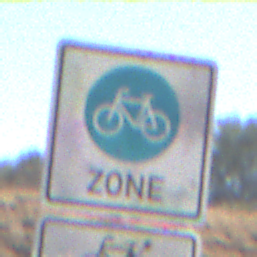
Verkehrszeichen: BeginnFahrradzone
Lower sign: EinspurigeFahrzeugeFrei6
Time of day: Midday
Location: Outdoor (RoadRail)
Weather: Clear
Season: Summer
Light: Natural